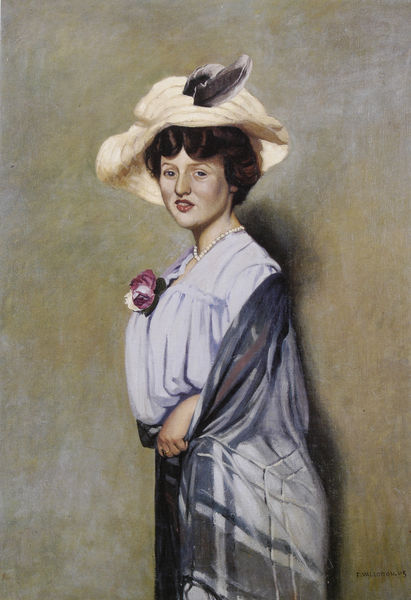
Titel: Die Engländerin: Bildnis einer Dame mit Hut
Künstler: Félix Vallotton
Standort: Solothurn
Institution: Kunstmuseum
Schlagwörter: blau, dunkel, feder, gemälde, hand, kopf, schatten, umhang, weiß, gelb, blume, braun, brust, busen, frau, frisur, grau, haar, hell, hintergrund, hut, hüte, kariert, kleid, kopfbedeckungen, kreide, mund, nase, profil, schmuck, ölbild, blick, blüte, blüten, dame, rose, rosen, rot, tuch, beige, karo, malerei, jung, mütze, mützen, wand, arm, augen, bluse, falten, federn, gesicht, bildnis, hals, portrait, porträt, signatur, öl, gewand, haare, halbfigur, mantel, realismus, stehend, stoff, decke, brünett, lippen, locken, perle, perlen, rosa, scheitel, kopfbedeckung, lächeln, hintern, sommer, farben, kette, lila, violett, feathers, hat, dress, lady, wall, weib, strohhut, streifen, pastellfarben, stuck, transparent, hutkrempe, neue sachlichkeit, braune haare, brun, chapeau, femme, klimt, krempe, kurze haare, lavendel, lippenstift, lächelnd, perlenkette, pfingstrose, realisme, ring, seitenlicht, sonnenhut, stehende, stola, pink, lachen, offen, zähne, halbprofil, flower, geöffnet, necklace, pearls, gelockt, hutfeder, zurückhaltend, feser, hutfeser, dicker hintern, brunette, gipsarm, deix, enrose